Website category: camera
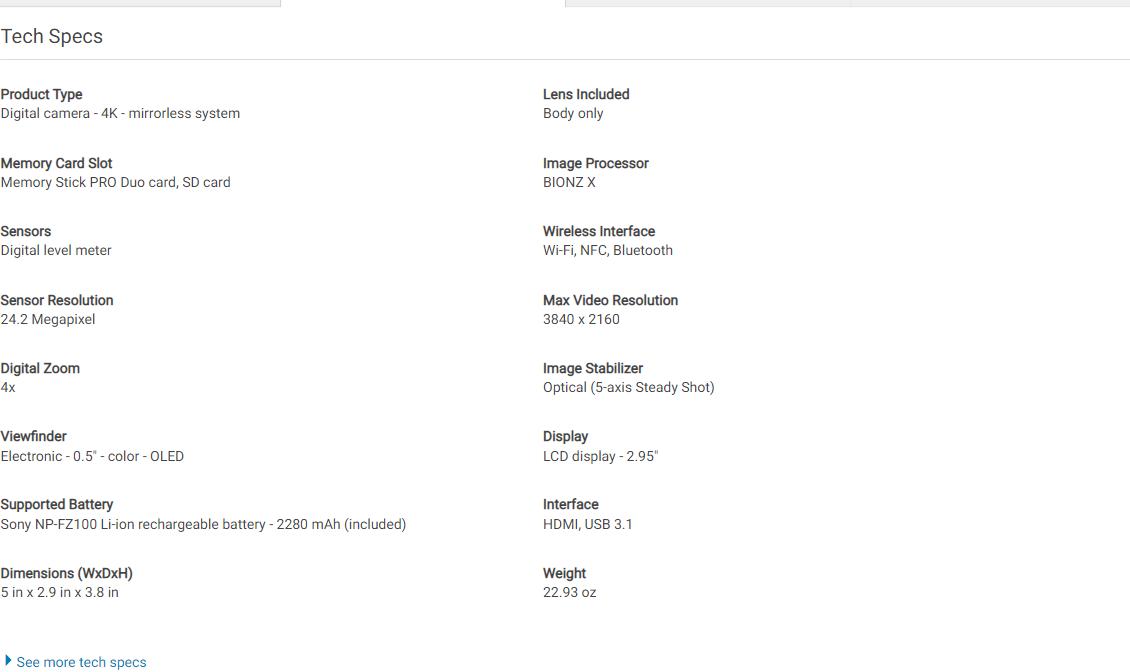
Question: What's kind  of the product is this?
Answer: Digital camera - 4K - mirrorless system

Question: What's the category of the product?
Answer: Digital camera - 4K - mirrorless system

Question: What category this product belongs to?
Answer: Digital camera - 4K - mirrorless system

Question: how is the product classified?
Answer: Digital camera - 4K - mirrorless system

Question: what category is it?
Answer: Digital camera - 4K - mirrorless system

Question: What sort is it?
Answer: Digital camera - 4K - mirrorless system

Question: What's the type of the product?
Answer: Digital camera - 4K - mirrorless system

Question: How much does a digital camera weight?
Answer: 22.93 oz

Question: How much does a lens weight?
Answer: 22.93 oz

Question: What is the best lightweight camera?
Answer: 22.93 oz

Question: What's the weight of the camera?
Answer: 22.93 oz

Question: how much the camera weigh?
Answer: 22.93 oz

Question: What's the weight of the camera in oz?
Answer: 22.93 oz

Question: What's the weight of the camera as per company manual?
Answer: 22.93 oz

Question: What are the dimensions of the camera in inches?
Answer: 5 in x 2.9 in x 3.8 in

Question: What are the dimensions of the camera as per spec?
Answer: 5 in x 2.9 in x 3.8 in

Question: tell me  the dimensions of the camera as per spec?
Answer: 5 in x 2.9 in x 3.8 in

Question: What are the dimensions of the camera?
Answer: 5 in x 2.9 in x 3.8 in

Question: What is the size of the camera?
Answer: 5 in x 2.9 in x 3.8 in

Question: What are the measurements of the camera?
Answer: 5 in x 2.9 in x 3.8 in

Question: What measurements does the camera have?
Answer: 5 in x 2.9 in x 3.8 in

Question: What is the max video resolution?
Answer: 3840 x 2160

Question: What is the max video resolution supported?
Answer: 3840 x 2160

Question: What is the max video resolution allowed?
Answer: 3840 x 2160